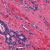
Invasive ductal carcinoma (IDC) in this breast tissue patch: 0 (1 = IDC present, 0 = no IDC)